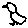
Label: bird